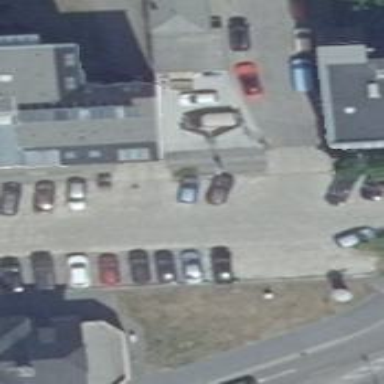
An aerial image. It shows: Diagonal parking lane on residential road.